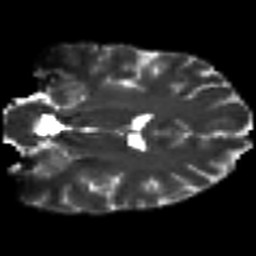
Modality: T2w
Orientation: coronal
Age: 27
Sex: female
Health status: ill
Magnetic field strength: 3 T
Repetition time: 8.4 s
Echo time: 0.0926 s